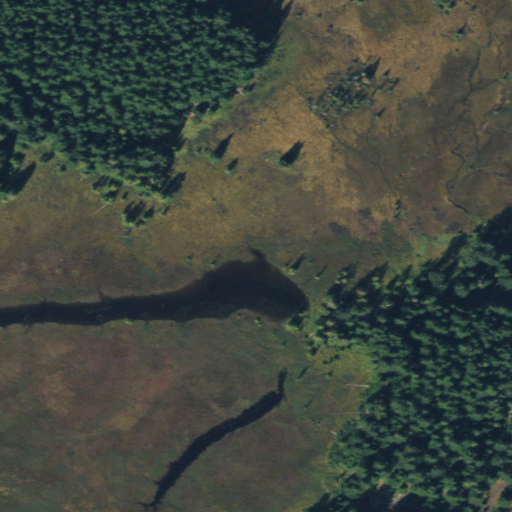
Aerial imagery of plain(s) in Washington named Spencer Meadow containing herbaceous wetlands, evergreen forest, woody wetlands, and grassland